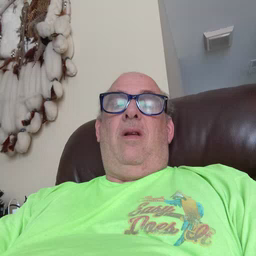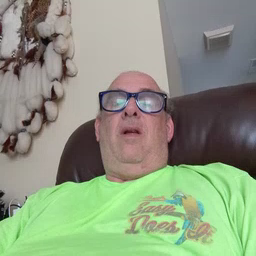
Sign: old